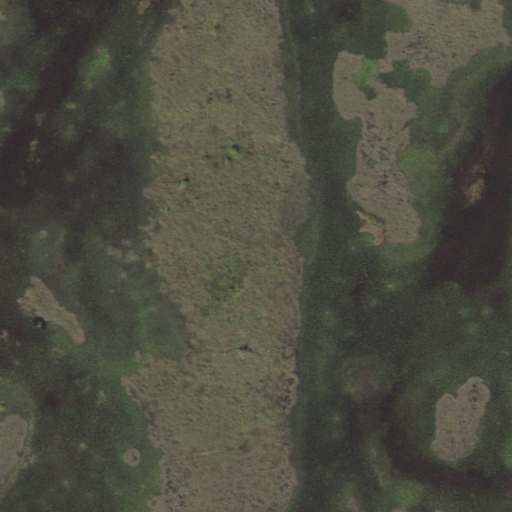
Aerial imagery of island in Florida named Miccosukee Tribe Island containing only herbaceous wetlands